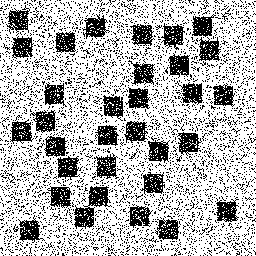
Squares: 32
Triangles: 0
Stars: 0
Total shapes: 32